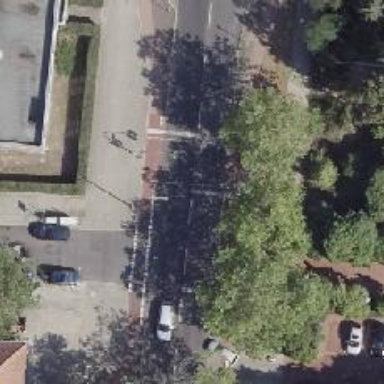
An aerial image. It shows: Road with traffic signals.